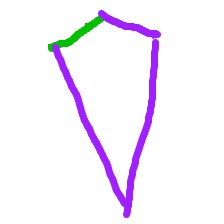
Shape: kite